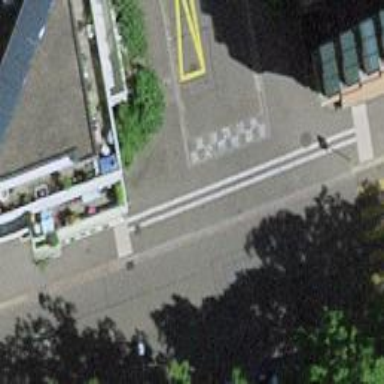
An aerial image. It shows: Unmarked crossing on the road.